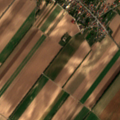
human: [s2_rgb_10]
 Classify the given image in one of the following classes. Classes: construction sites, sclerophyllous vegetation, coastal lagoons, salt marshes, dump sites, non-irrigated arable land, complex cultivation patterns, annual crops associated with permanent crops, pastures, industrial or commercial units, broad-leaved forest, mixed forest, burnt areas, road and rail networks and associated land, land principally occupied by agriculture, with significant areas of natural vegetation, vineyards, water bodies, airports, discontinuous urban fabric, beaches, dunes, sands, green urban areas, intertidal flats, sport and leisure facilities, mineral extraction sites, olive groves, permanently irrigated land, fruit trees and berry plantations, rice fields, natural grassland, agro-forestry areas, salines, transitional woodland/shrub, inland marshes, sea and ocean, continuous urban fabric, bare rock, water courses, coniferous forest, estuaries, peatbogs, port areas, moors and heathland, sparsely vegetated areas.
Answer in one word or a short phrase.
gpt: discontinuous urban fabric, non-irrigated arable land